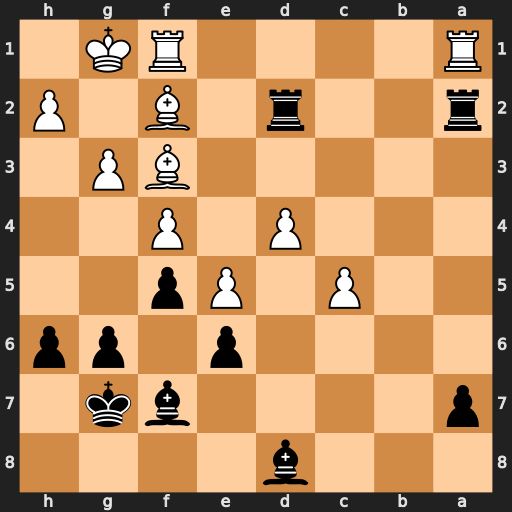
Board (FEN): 3b4/p4bk1/4p1pp/2P1Pp2/3P1P2/5BP1/r2r1B1P/R4RK1
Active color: b
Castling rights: -
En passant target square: -
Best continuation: Rxf2 Rxa2 Rxa2